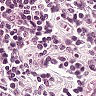
Metastatic tissue present: no